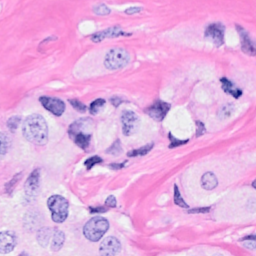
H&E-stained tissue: Breast